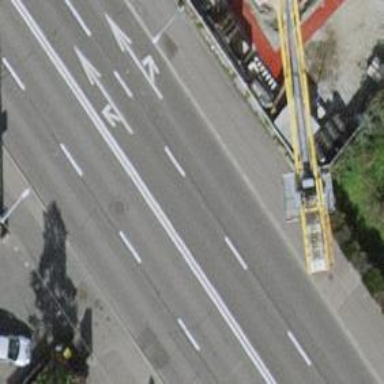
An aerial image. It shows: Primary highway with asphalt surface. It has trolley wires installed.